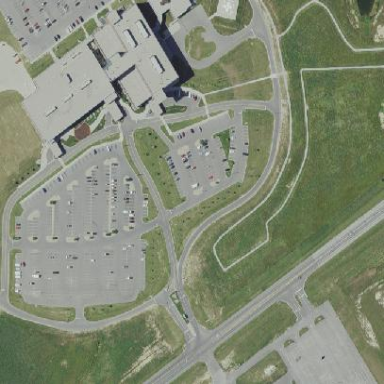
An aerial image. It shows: Hospital.